Field crop: maize
Growth stage: 1
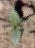
Species: datura